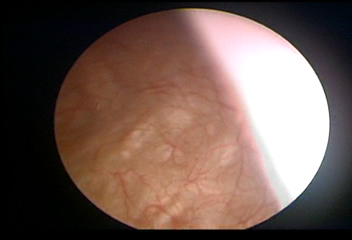
Modality: WLC
Class: Normal mucosa
Bladder cancer association: No